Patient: sex M, age 53
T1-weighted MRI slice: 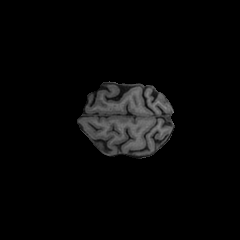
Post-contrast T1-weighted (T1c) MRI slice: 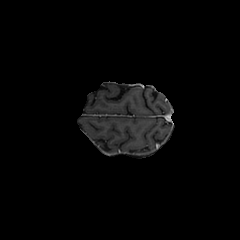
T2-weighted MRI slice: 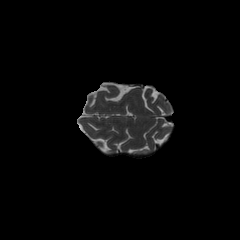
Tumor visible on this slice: no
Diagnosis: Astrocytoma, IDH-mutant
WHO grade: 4